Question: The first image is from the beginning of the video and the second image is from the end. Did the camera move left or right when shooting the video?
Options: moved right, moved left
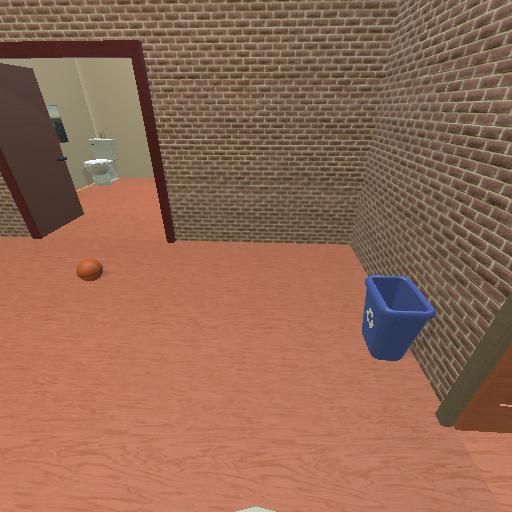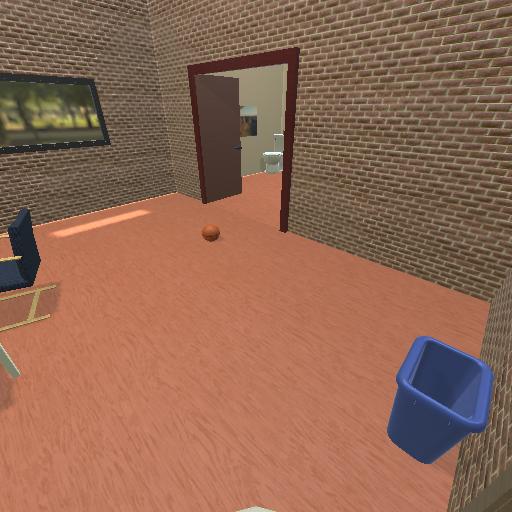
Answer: moved right